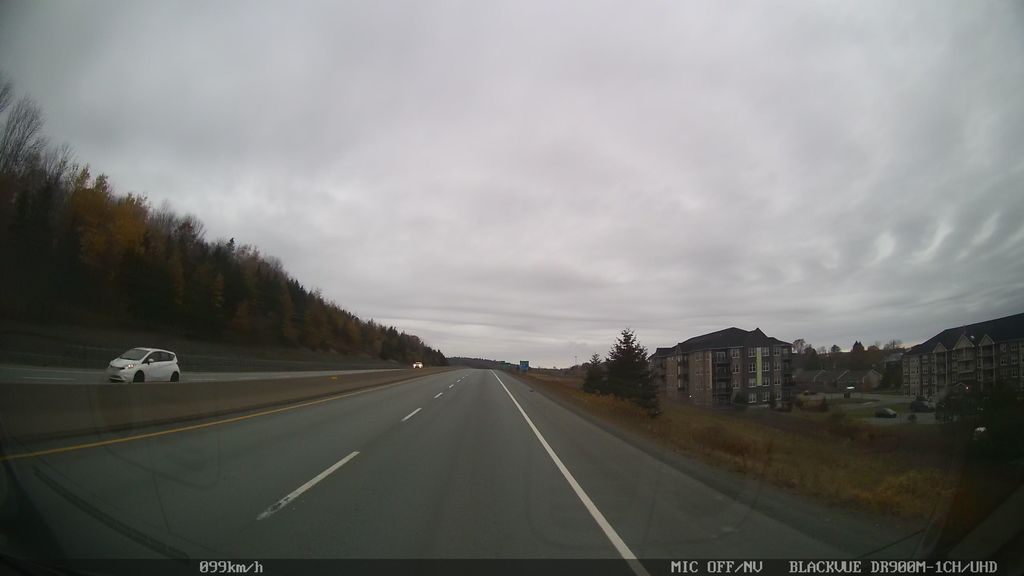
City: halifax